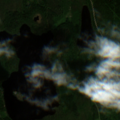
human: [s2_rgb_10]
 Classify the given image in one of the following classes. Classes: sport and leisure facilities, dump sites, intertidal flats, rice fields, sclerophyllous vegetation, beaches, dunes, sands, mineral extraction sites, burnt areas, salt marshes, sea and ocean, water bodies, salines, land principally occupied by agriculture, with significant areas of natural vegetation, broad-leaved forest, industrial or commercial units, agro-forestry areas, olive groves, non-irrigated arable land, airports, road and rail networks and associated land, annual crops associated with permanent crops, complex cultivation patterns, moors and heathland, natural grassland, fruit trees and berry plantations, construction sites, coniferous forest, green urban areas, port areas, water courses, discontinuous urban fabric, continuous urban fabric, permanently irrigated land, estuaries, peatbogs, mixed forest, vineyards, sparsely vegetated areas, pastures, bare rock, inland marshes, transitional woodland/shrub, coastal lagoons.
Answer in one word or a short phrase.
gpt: broad-leaved forest, coniferous forest, mixed forest, transitional woodland/shrub, water bodies